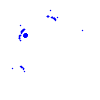
Particle: pion